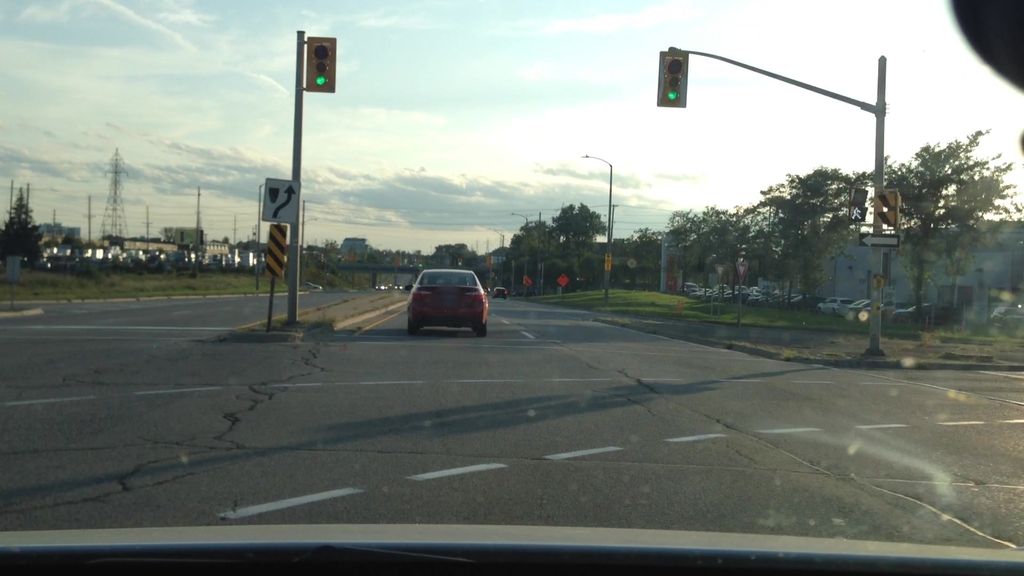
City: ottawa-gatineau